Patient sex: F
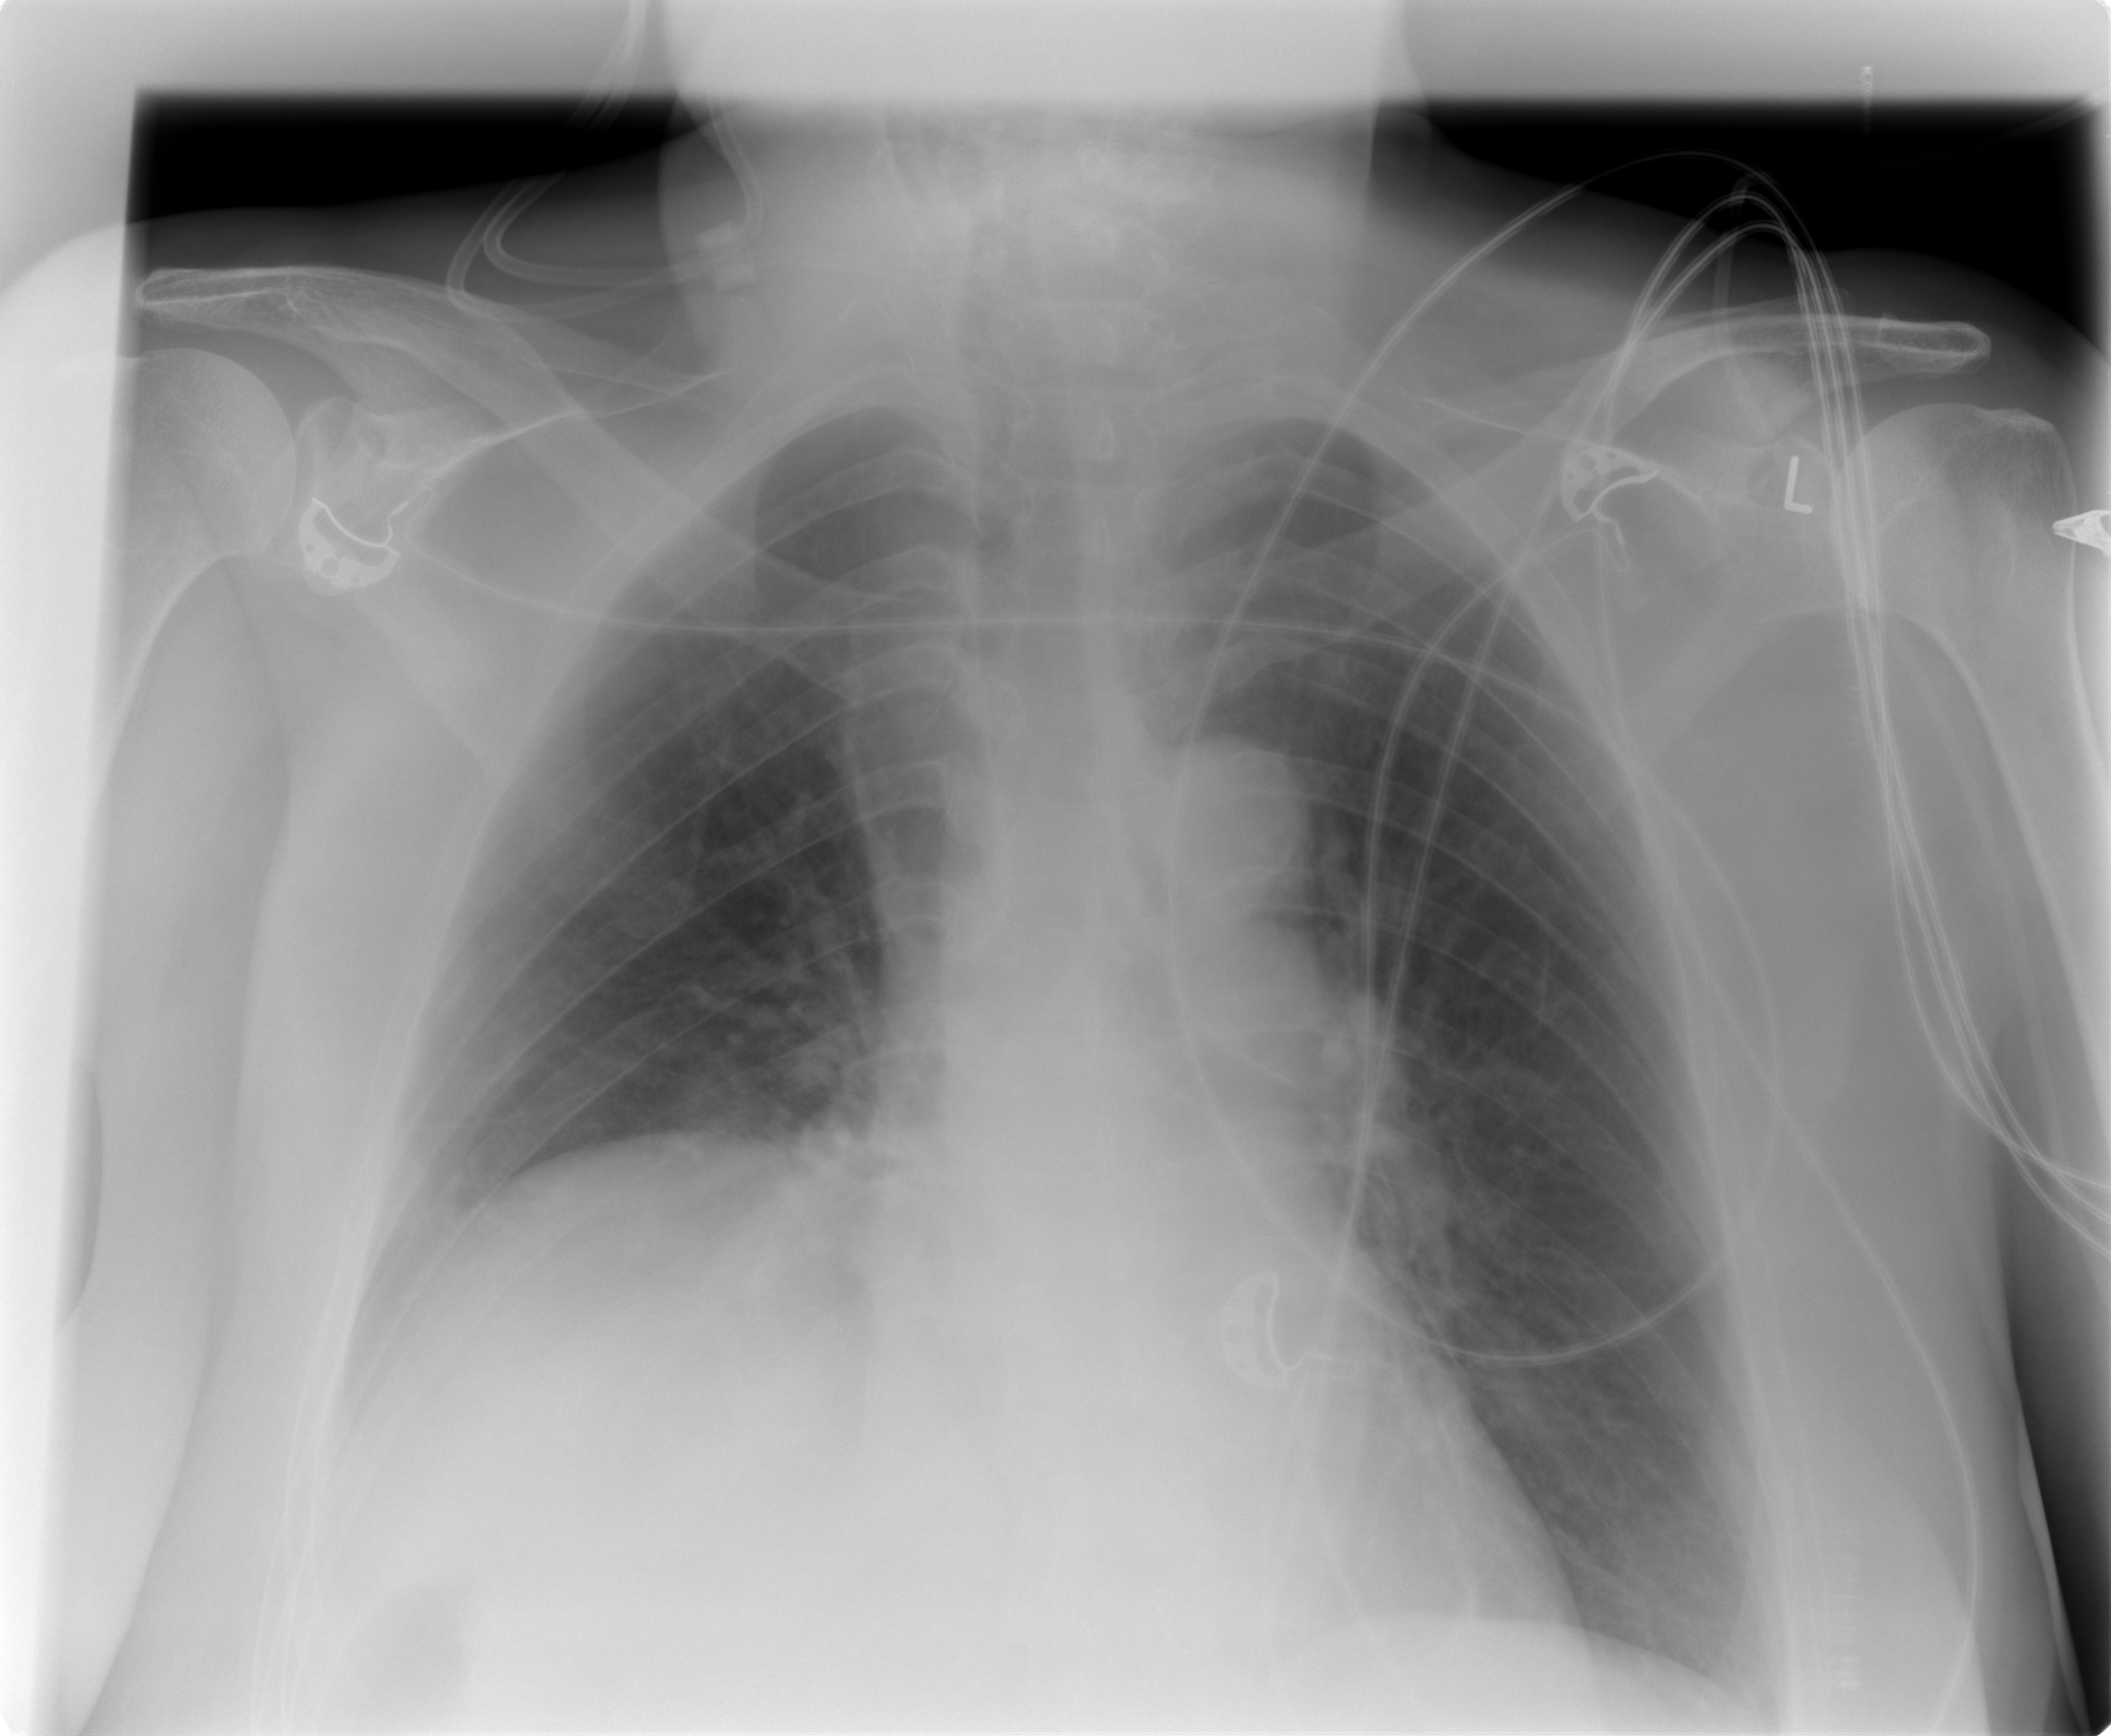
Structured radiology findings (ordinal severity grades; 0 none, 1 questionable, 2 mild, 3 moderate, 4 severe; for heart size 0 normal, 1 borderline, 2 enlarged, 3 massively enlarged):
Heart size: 0
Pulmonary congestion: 1
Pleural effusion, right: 1
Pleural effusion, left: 0
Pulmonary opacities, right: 0
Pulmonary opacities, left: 0
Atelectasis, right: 0
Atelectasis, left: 0